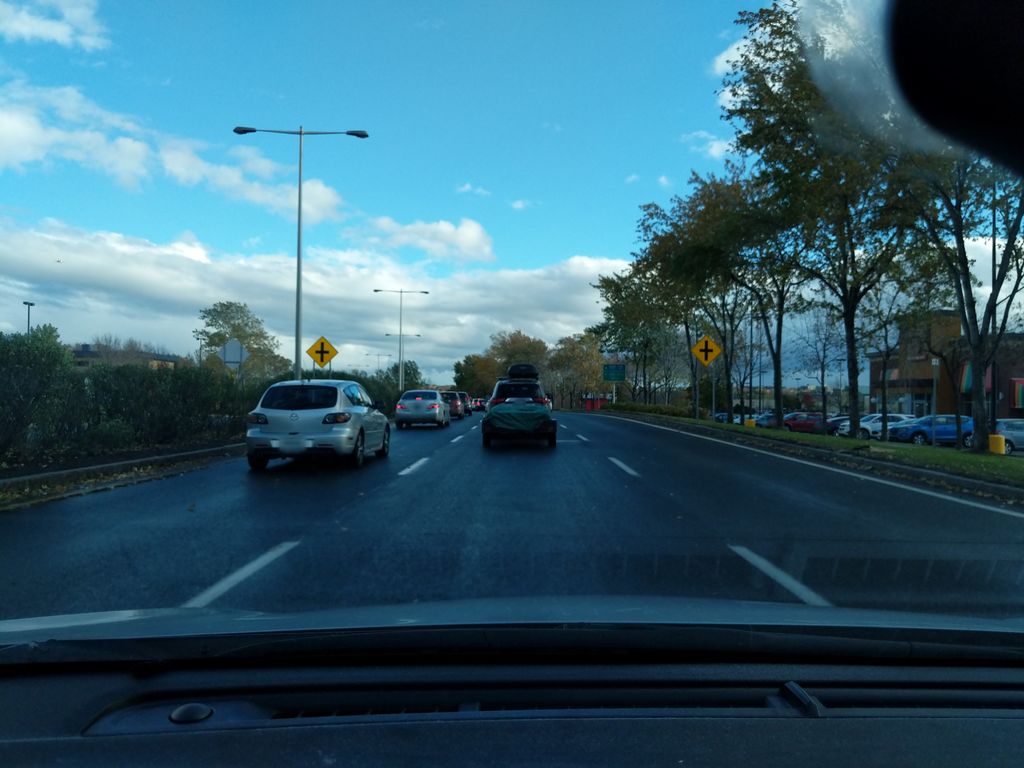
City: quebec_city